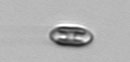
Label: pennate